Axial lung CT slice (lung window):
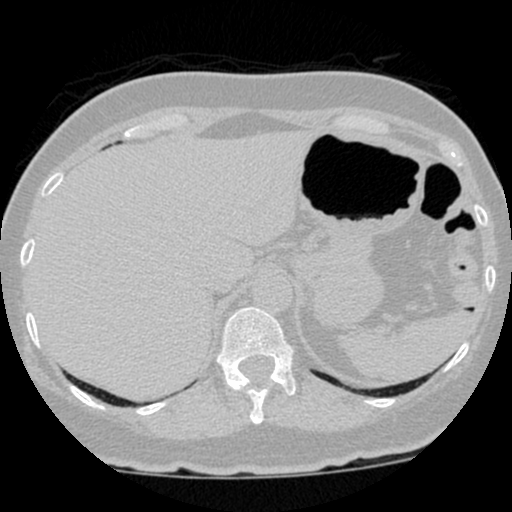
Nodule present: no